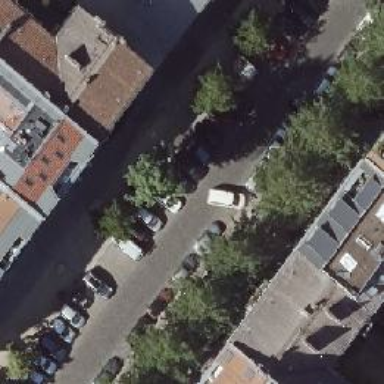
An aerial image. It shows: Residential road with separate sidewalks and parking on both sides.